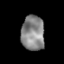
Tissue: lung
Cell type: Others
Senescence score: 0.2008
Nuclear area (px): 787
Mean DAPI intensity: 135.184